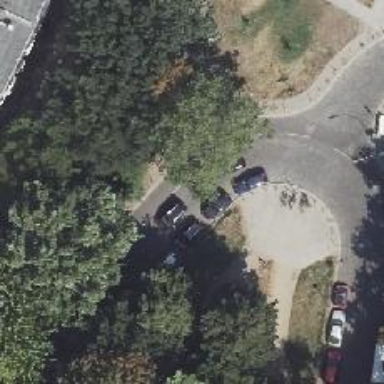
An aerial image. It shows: Residential road with parallel parking lane on the left side. There is bicycle road with asphalt surface running alongside.